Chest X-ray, PA view. Patient: 59 years old, sex M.
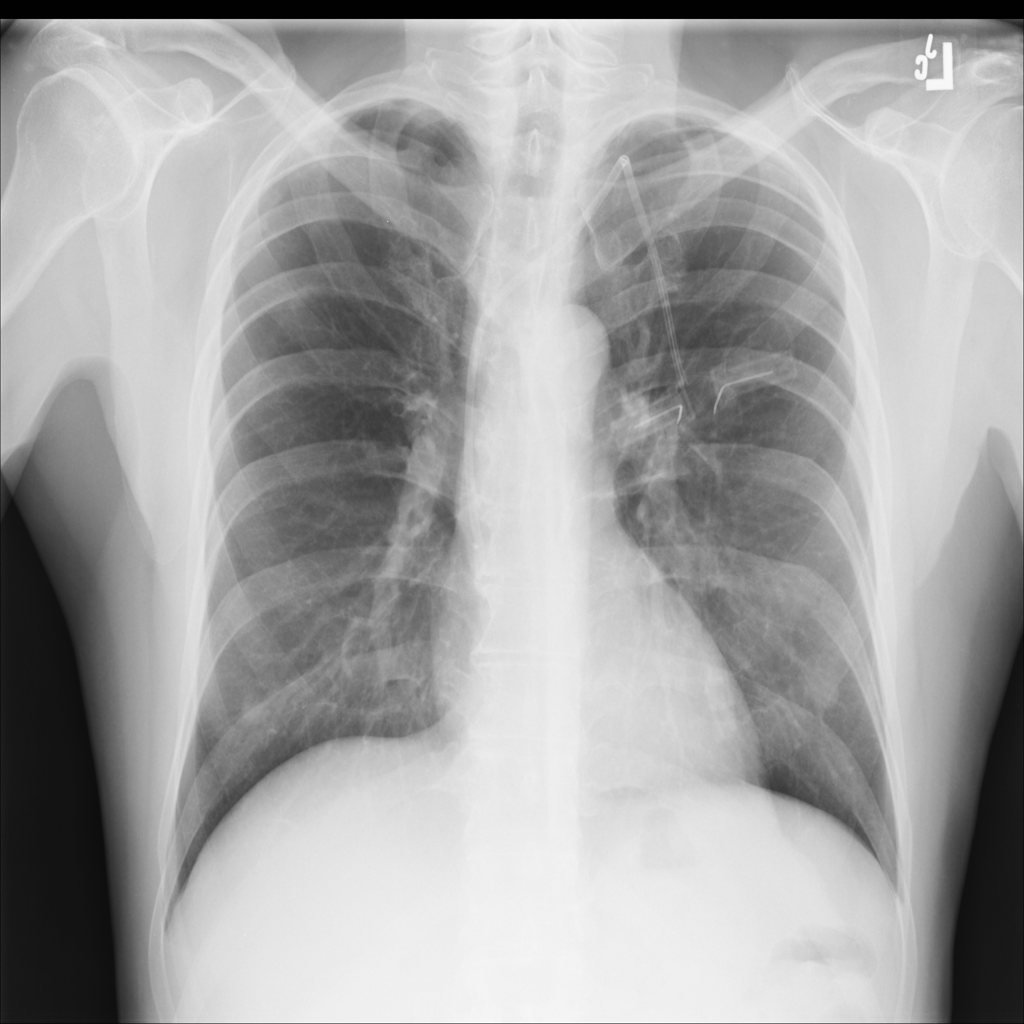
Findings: No Finding